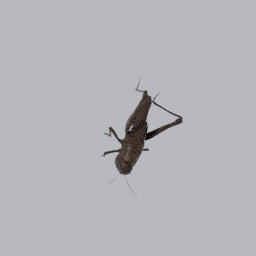
Label: animals